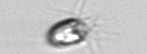
Label: Balanion